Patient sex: M
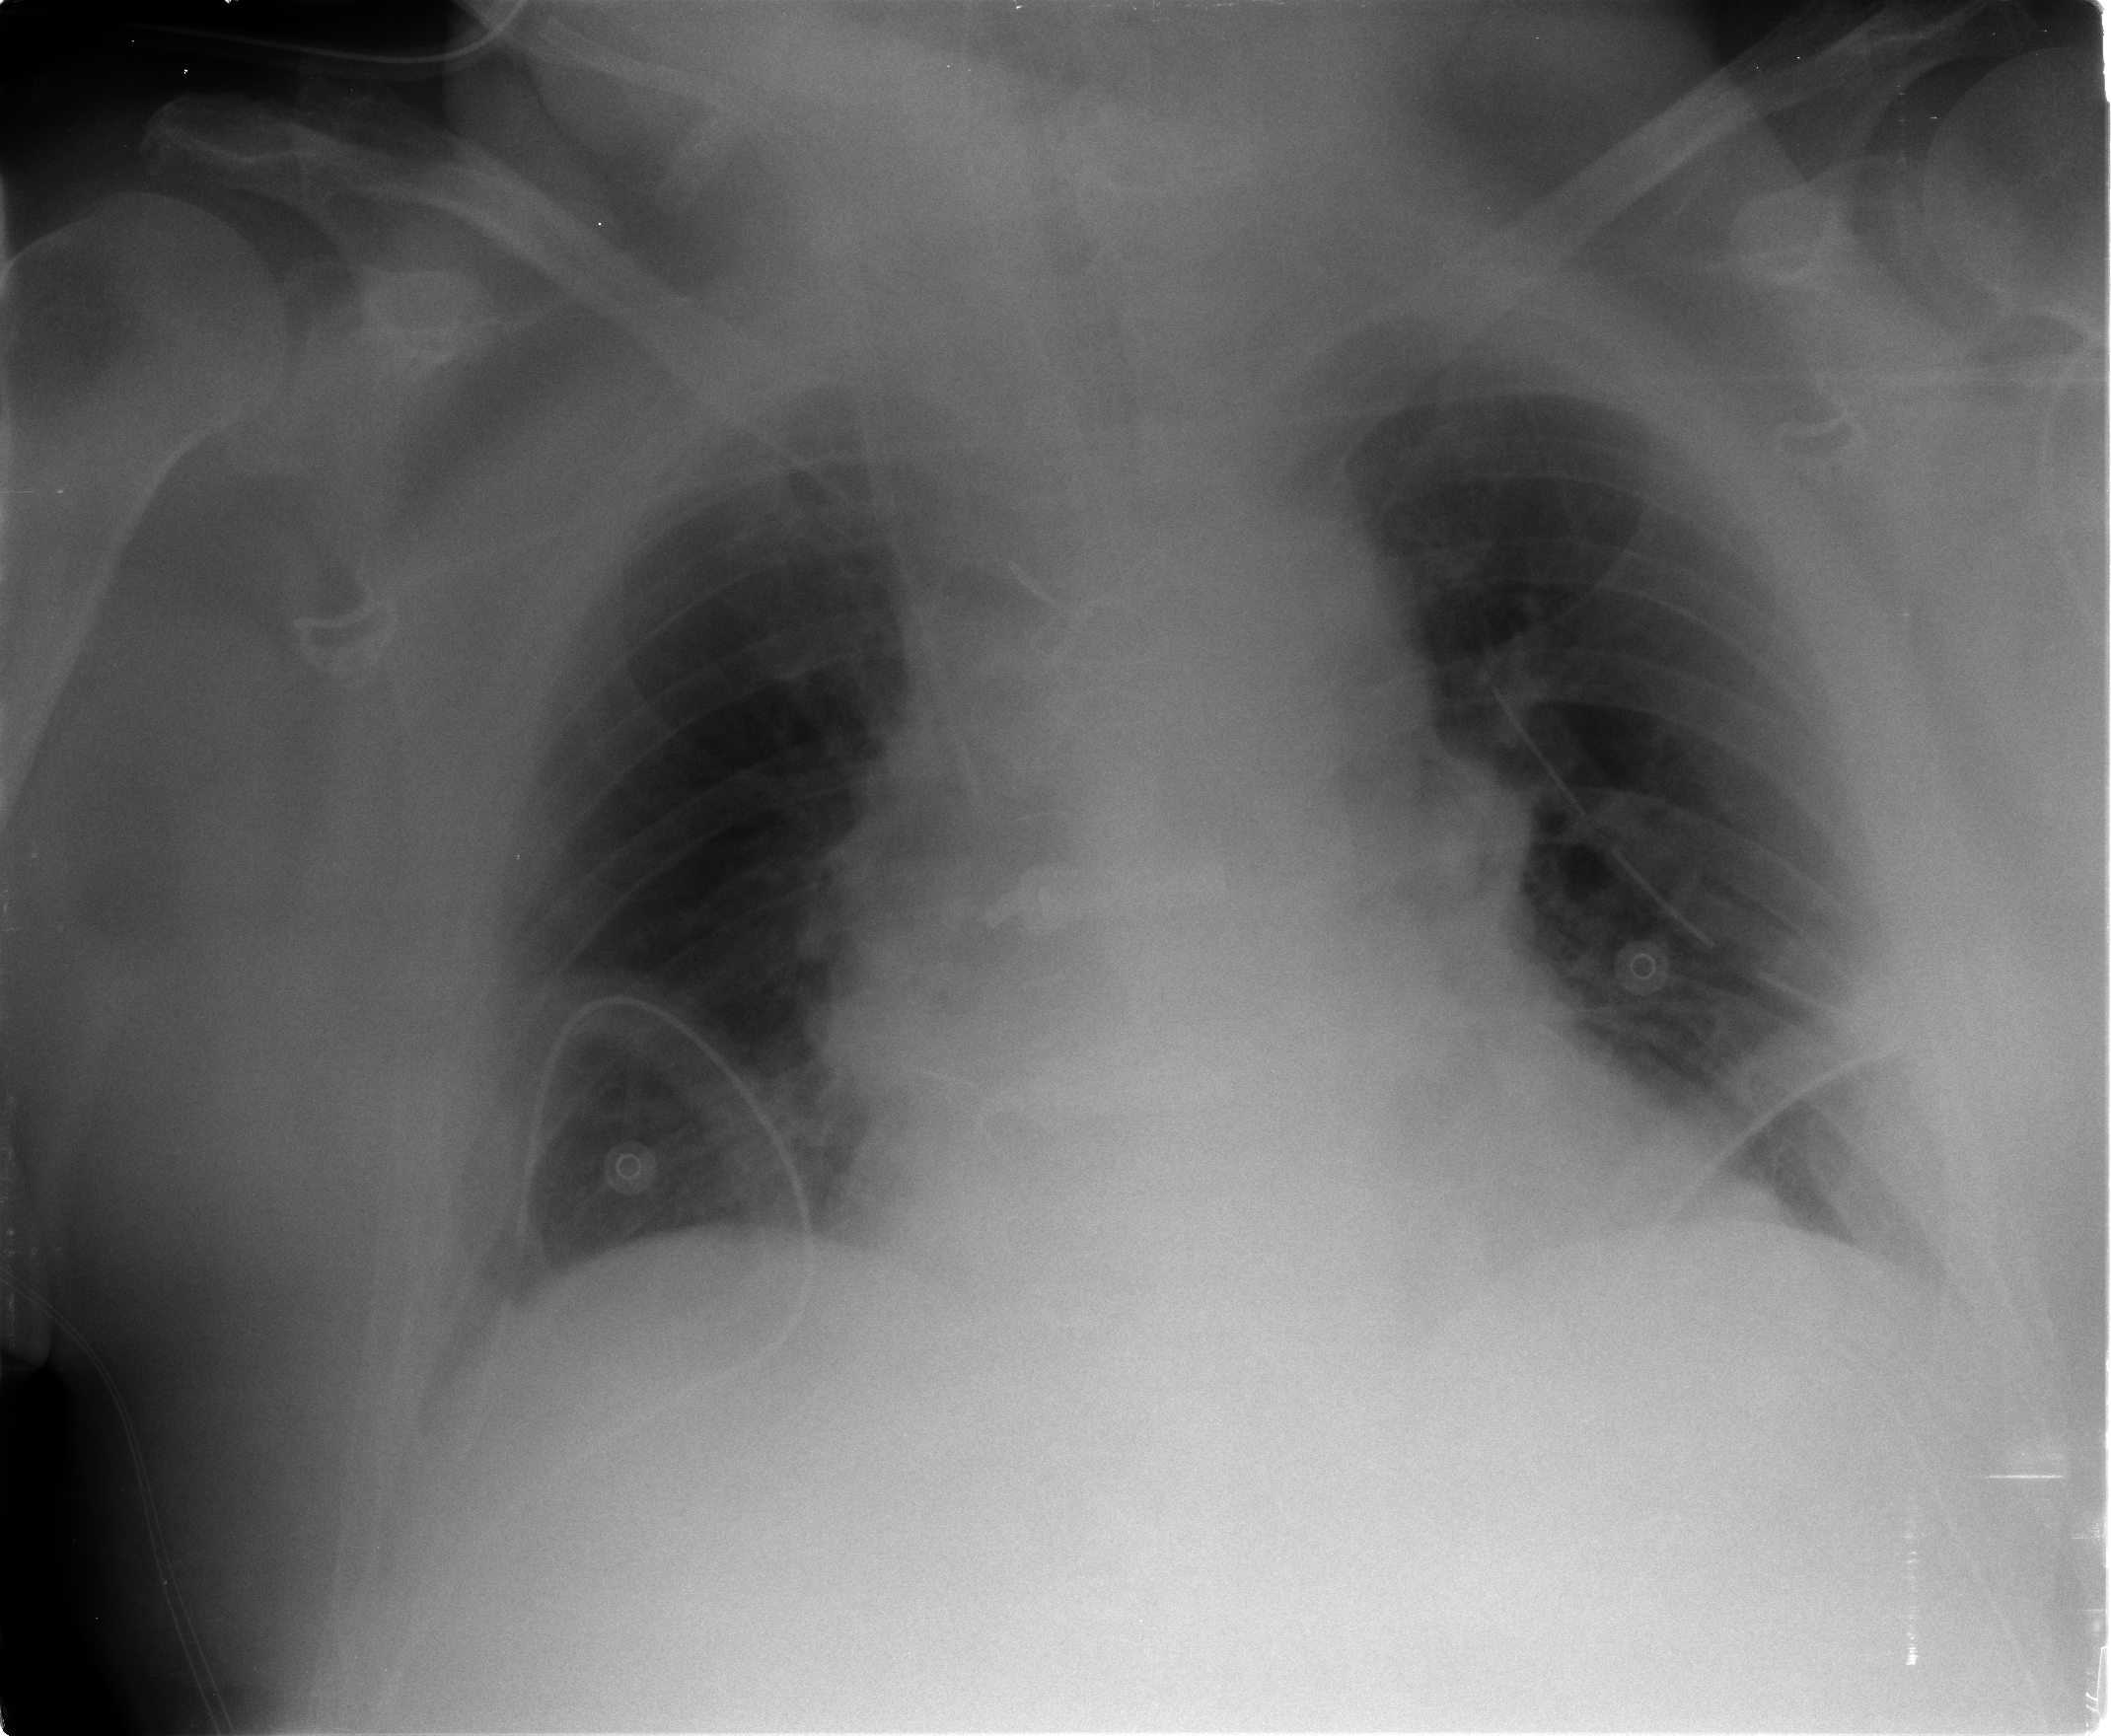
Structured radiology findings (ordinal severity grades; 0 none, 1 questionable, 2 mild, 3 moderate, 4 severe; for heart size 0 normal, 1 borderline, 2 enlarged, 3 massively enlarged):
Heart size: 2
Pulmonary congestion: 2
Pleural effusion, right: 0
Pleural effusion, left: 1
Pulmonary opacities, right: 0
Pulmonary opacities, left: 0
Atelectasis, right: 1
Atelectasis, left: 2